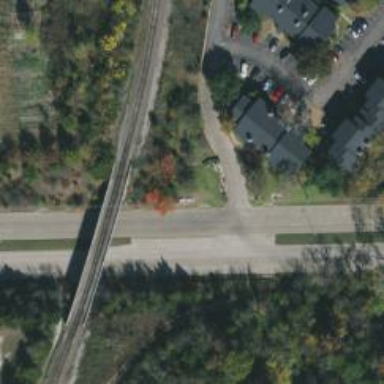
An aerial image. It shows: Secondary link road.